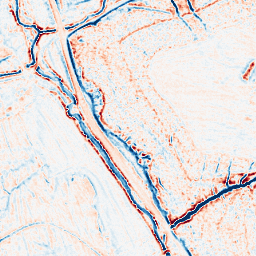
Category: edge_preserving
Decomposition family: bilateral
Decomposition parameters: d: 9
sigma_color: 50
sigma_space: 100
Upsampling method: sinc_blackman
Upsampling parameters: scale: 2
kernel_size: 4
Upsampling scale: 2